Field crop: maize
Growth stage: 1
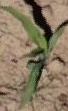
Species: maize